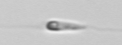
Label: flagellate_morphotype3